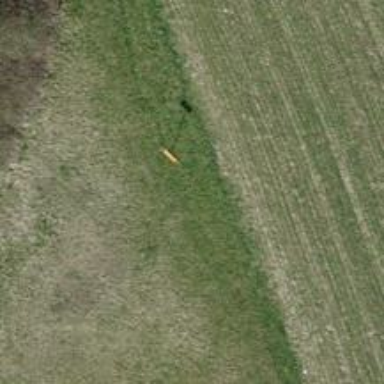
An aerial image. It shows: Pole with roof-covered pipeline marker.